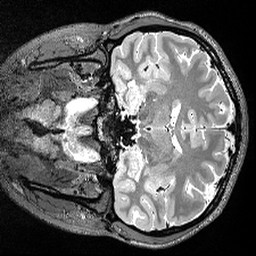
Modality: T2w
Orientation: coronal
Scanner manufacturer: siemens
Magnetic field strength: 3 T
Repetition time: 3.2 s
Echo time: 0.566 s